Question: I am tryiong to add a shortcut to my menu Item but It doesn't seams to work.
here is my menu item:
'''
<MenuItem Name="openMenuItem" Header="Open file" InputGestureText="Ctrl+O" Command="{Binding OpenFile}"></MenuItem>
'''
What am I doing wrong here?
here is a picture of my menu:

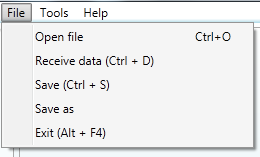
Answer: In response to the question you specifically asked:
> What am I doing wrong here?
I direct you to the <URL>:
> This property does not associate the input gesture with the menu item; it simply adds text to the menu item.
It's behaving as designed. 'InputGestureText' just displays some text on the menu item; it does not change behavior, and in particular, it does not actually listen for that key gesture. This is somewhat unexpected, given that the corresponding property in WinForms add behavior, but it's also called out by the 'Text' suffix on the property name -- it's not the input gesture, it's just the text that's displayed to the user about the input gesture. It's set automatically when you use RoutedUICommand, but when you implement ICommand yourself, it's up to you to both set 'InputGestureText' and listen for the key gesture.
What you're doing wrong is expecting this property to behave intuitively. You're far from the only one to be confused by this.
(The obvious follow-on question is "how do I add a keyboard shortcut for my MVVM command", but that's a separate question -- and one that's been asked and answered on StackOverflow multiple times; once you know that's the right question to be asking, you should be able to search for existing answers.)